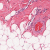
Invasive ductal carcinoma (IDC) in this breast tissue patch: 0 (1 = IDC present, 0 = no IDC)